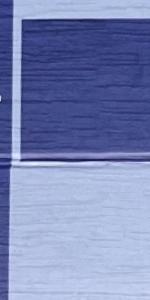
Label: Empty